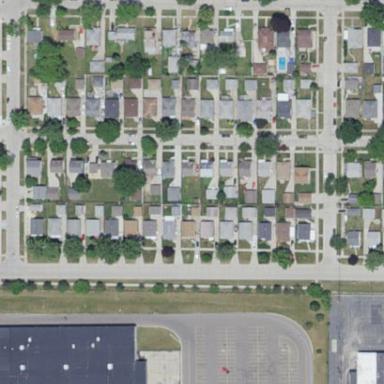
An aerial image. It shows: Sidewalk.